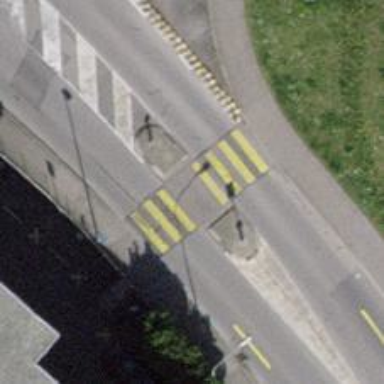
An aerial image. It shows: Uncontrolled zebra crossing with pedestrian island.